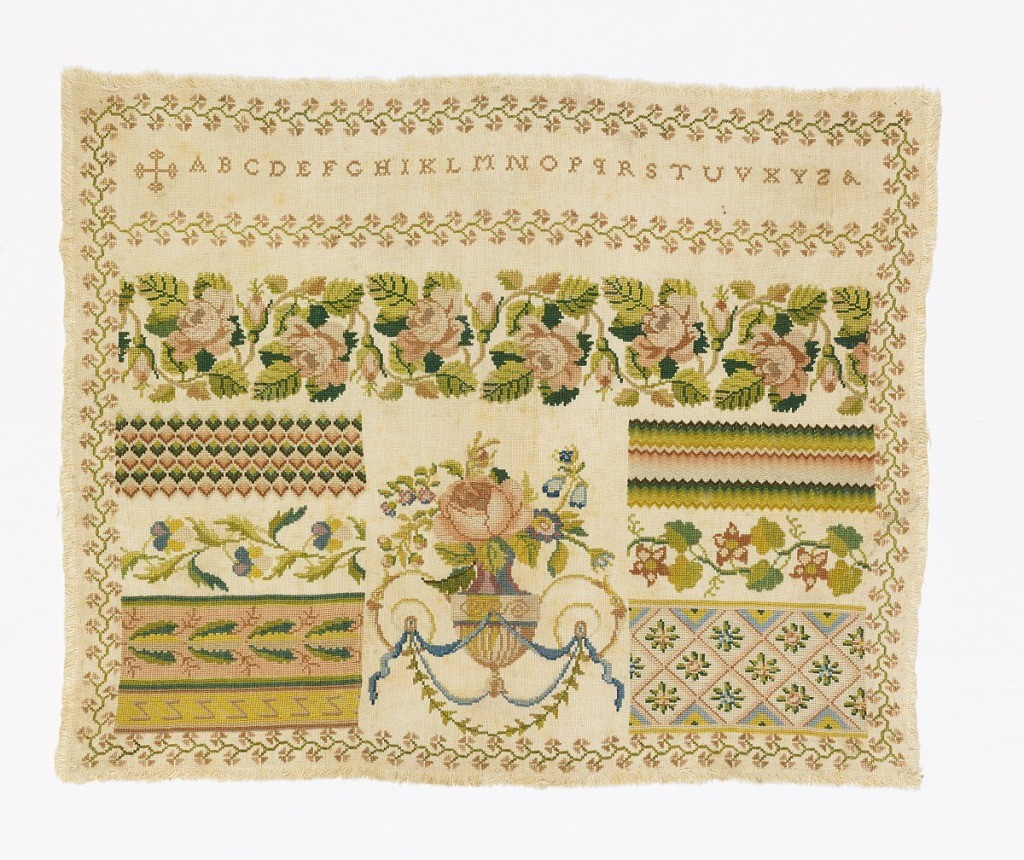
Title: Sampler
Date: mid-19th century
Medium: silk embroidery on linen foundation Technique: cross and satin stitches on plain weave
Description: Alphabet introduced by Maltese cross, floral cross borders and geometric bands.